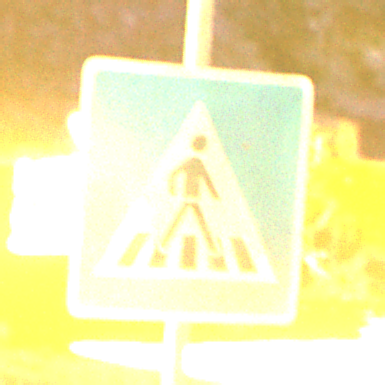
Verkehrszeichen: FussgaengerueberwegLinks
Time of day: Night
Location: Outdoor (Suburban)
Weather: Clear
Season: NotSpecified
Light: Artificial